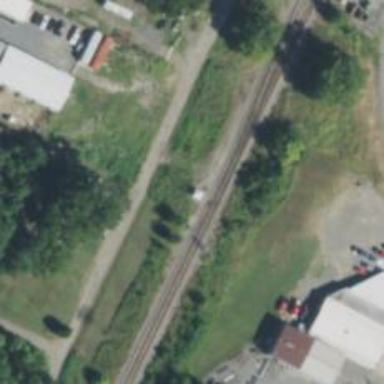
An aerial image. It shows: Railway spur junction.